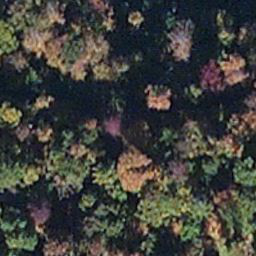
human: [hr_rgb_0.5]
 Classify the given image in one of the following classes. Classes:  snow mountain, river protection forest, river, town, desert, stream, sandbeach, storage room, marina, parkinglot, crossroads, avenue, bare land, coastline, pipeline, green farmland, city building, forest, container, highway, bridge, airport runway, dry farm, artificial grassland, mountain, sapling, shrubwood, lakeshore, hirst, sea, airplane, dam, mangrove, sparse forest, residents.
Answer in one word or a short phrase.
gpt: mangrove